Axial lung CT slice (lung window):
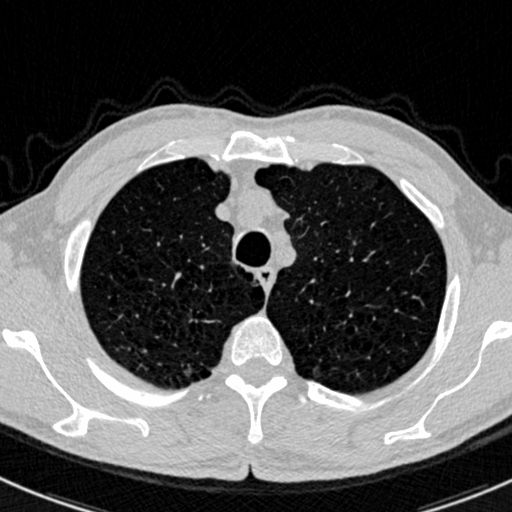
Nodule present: no